Question: Most of the questions in jstree are about getting the selected node (and related id, etc). My current code for getting the selected node is:
'''
viewerObj.bind("select_node.jstree",
function (e, data) {
var nodeId = jQuery.data(data.rslt.obj[0], "jstree").id;
//alert(nodeId);
var date = new Date();
...
);
'''
But what I really want is not the selected node necessarily, but the highlight node (and parent id) so that I could capture the "create_node" event when it is triggered. How do I do that? I can't seem to find any code that does this correctly.
Here's the image of what the UI looks like:
I want to know how to grab "models". The select_node event capture the node that is selected (or "admin") in this case.
---
Update:
This does it:
'.bind("hover_node.jstree", function(e, data){ var nodeId = jQuery.data(data.rslt.obj[0], "jstree").id; } );'
It capture the hover event and grabs the id associated with the node that was last hovered.
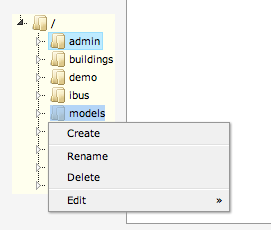
Answer: Update:
This does it:
'''
.bind("hover_node.jstree", function(e, data){
var nodeId = jQuery.data(data.rslt.obj[0], "jstree").id;
});
'''
It capture the hover event and grabs the id associated with the node that was last hovered.